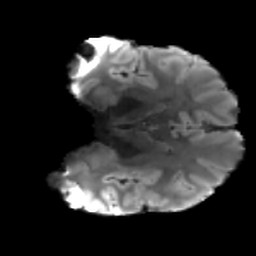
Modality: T2w
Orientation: coronal
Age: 24
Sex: male
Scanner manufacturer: siemens
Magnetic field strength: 3 T
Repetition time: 3.5 s
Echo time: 0.086 s